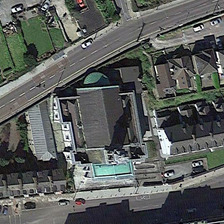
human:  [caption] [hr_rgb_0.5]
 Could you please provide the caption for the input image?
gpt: this church sits in the middle of two roads alongside two rows of houses .

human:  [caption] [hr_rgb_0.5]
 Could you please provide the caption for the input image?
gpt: a church with grey and green roof and other houses are sandwiched between two roads .

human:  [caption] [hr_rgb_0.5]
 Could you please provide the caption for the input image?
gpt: a church with grey and green roof and other houses are sandwiched between two roads .

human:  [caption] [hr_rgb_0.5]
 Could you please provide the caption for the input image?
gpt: the black rectangle church is caught in two roads and adjoins two neighborhoods .

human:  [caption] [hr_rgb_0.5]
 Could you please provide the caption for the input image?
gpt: a church and several buildings are between two roads .